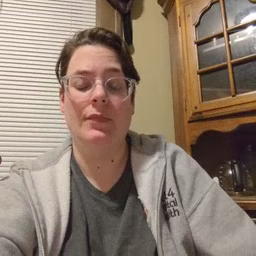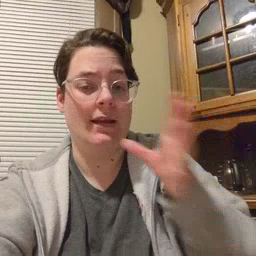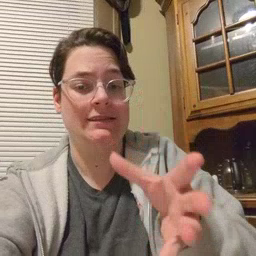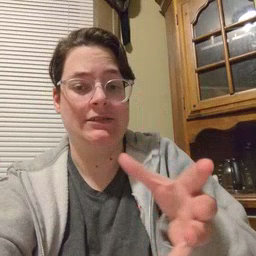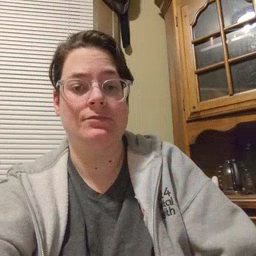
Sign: hate